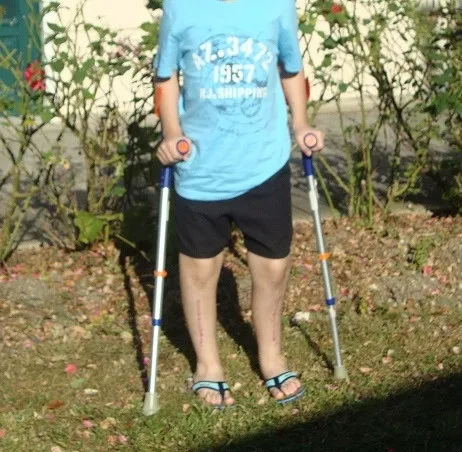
Photo at 3 months in post-surgery.
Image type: radiology (ct)